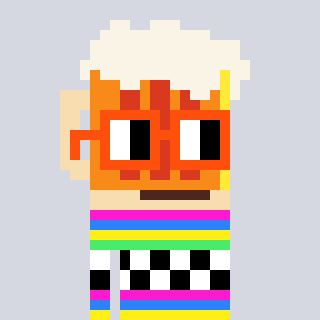
a pixel art character with square orange glasses, a beer-shaped head and a darkpink-colored body on a cool background